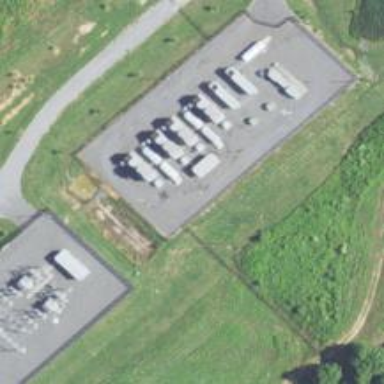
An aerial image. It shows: Generator is pictured.